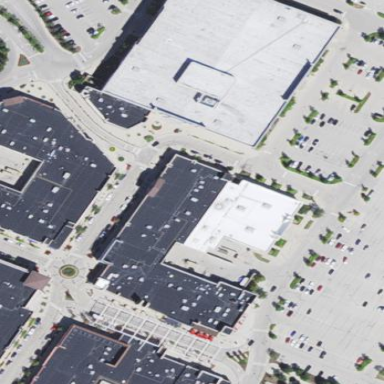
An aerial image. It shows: Retail building that houses department store.